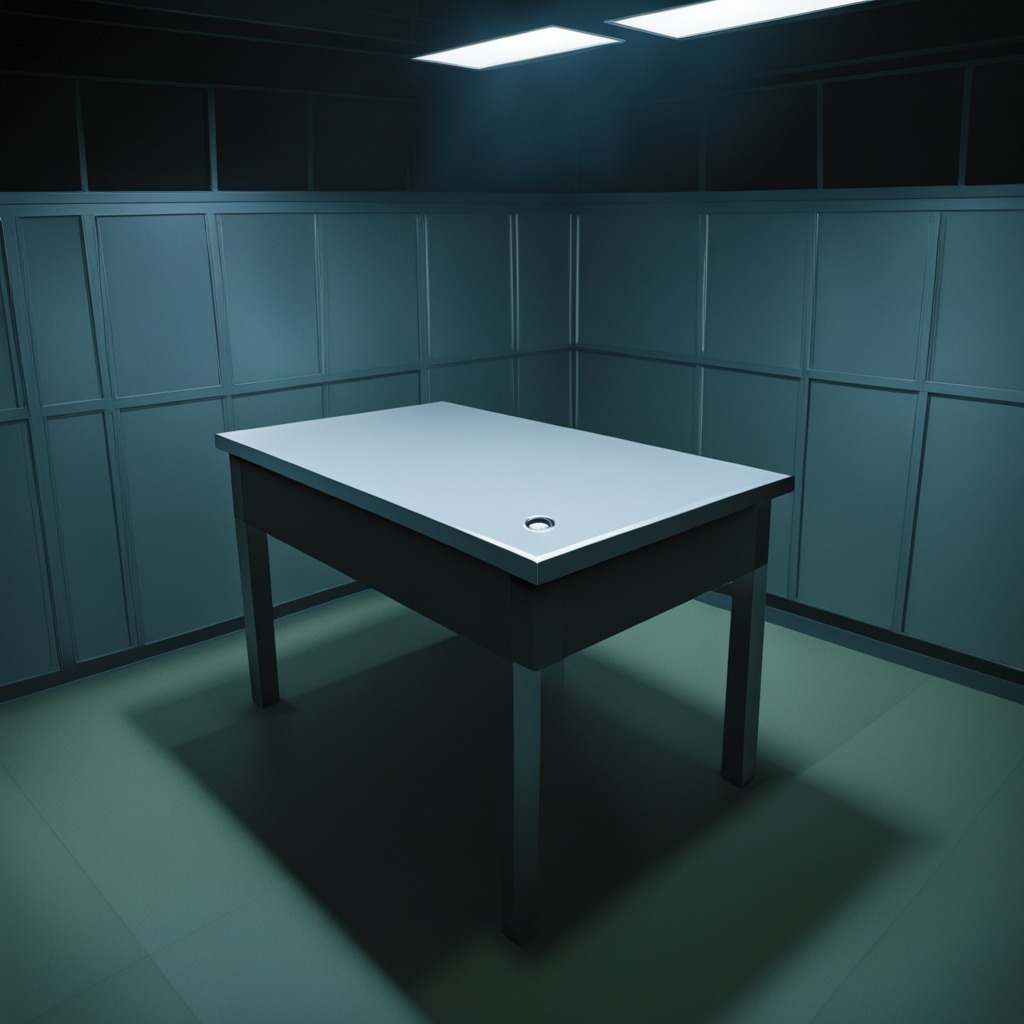
A flat metal washer is lying on a clean empty table in a railway signal maintenance room lit by harsh overhead fluorescents.